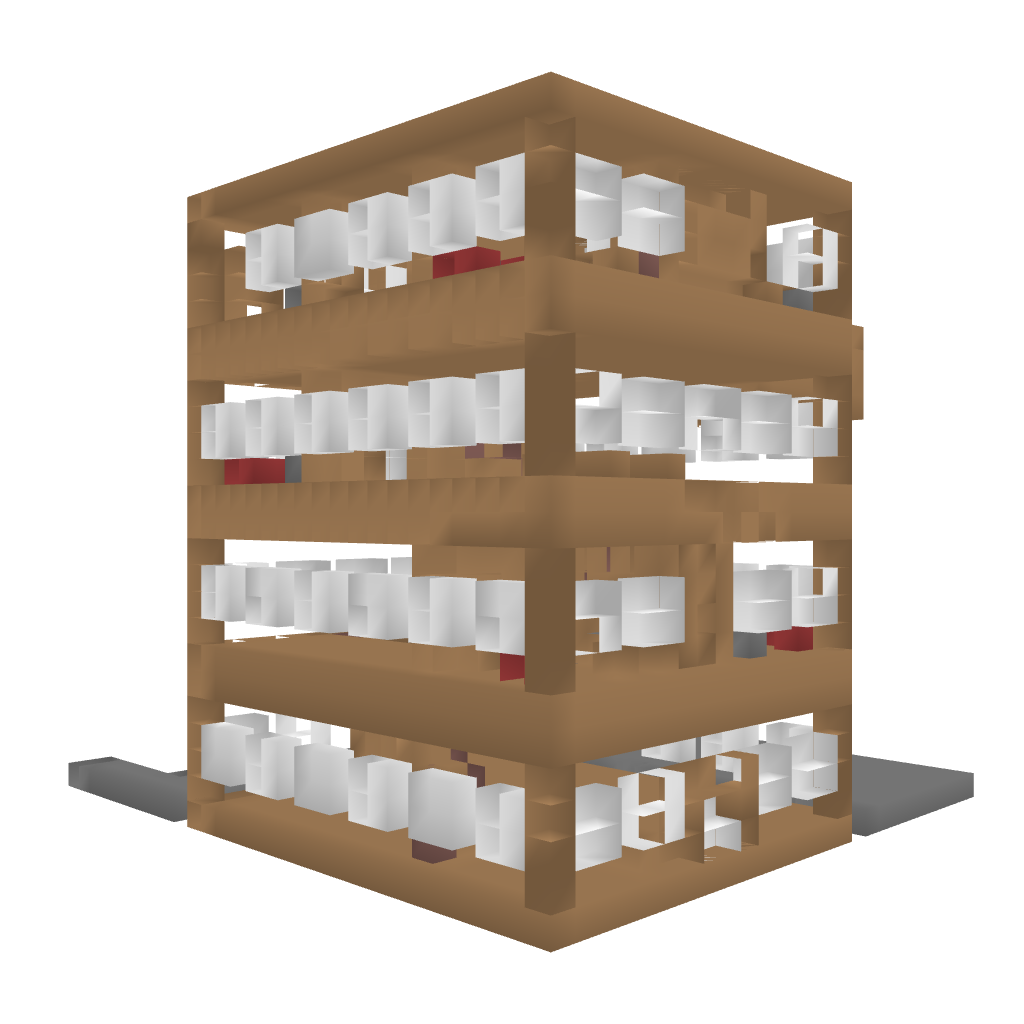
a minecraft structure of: the-luxus-home bad low quality